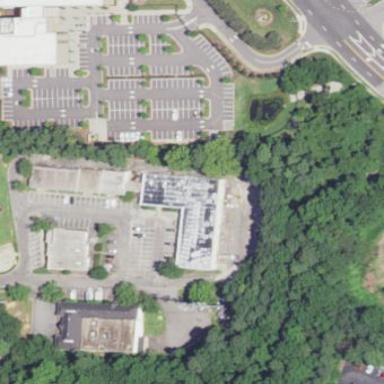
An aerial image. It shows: Commercial building.